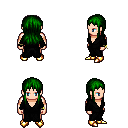
a pixel art fantasy rpg character, male body template, human, light skin, gray robe, gold greaves, green unkempt hairstyle, bracelets, gold boots, four views (front, back, left, right), 2x2 character sprite sheet, small pixel art, hard edges, no anti-aliasing